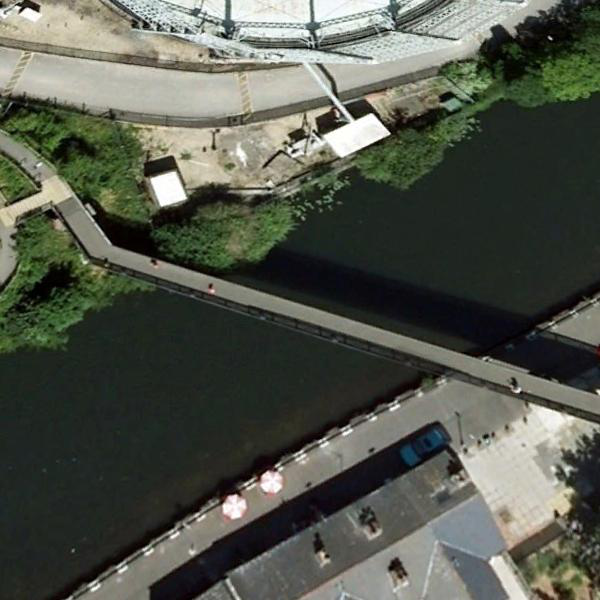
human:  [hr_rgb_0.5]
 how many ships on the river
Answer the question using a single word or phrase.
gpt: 0